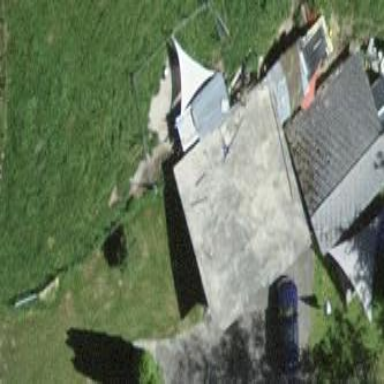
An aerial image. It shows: Garage building.